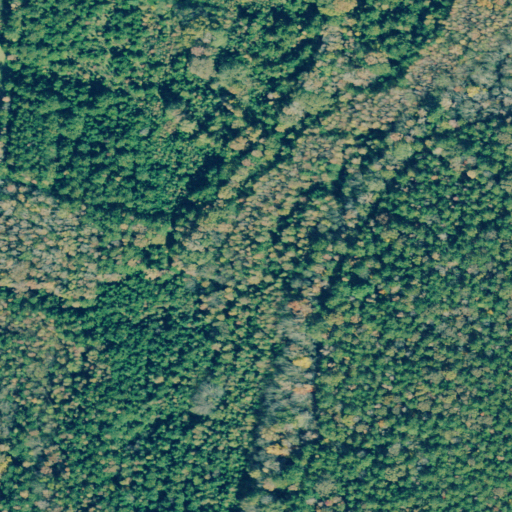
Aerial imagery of valley in Georgia named Keenan Hollow containing evergreen forest, mixed forest, pasture, deciduous forest, woody wetlands, herbaceous wetlands, and open development